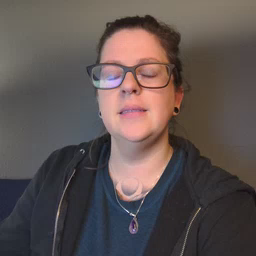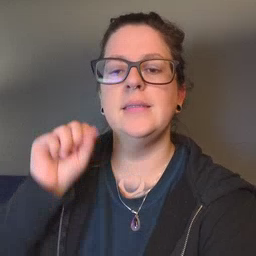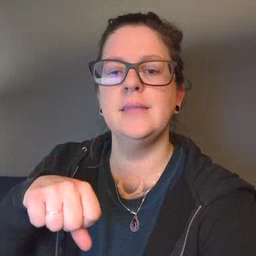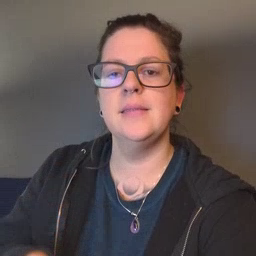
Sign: yes